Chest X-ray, PA view. Patient: 53 years old, sex F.
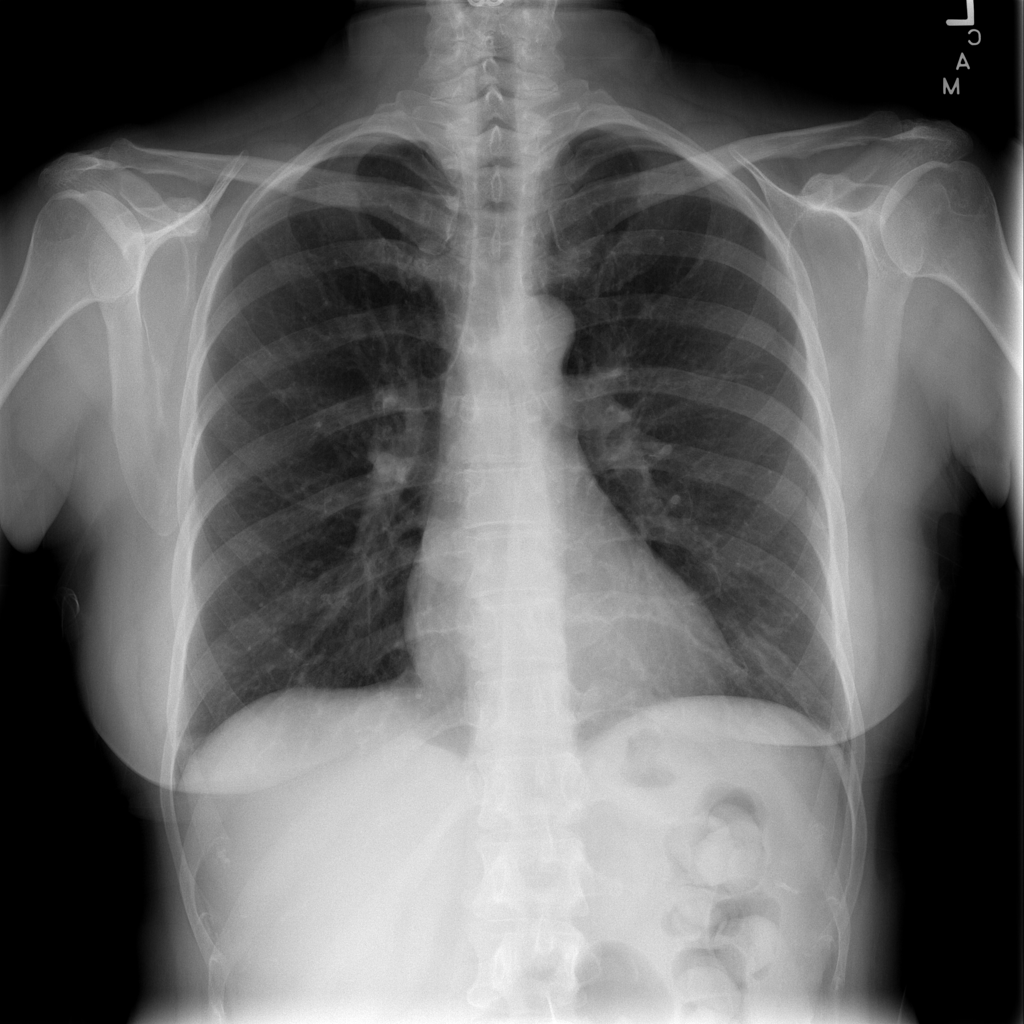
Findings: No Finding